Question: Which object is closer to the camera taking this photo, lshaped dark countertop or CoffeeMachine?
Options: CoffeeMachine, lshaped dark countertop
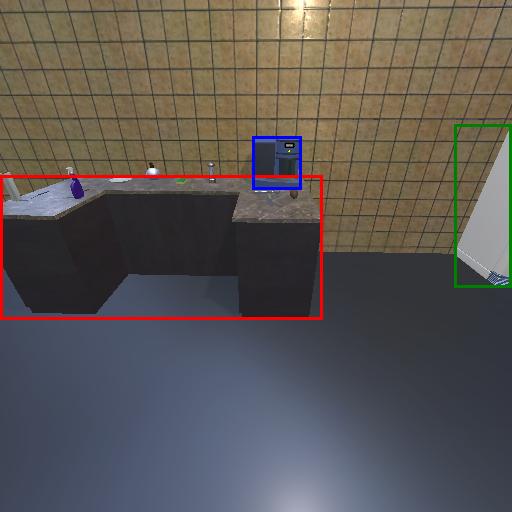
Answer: CoffeeMachine